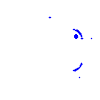
Particle: pion